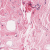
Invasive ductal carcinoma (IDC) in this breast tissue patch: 0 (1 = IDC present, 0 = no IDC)